Question: I'm making a HTML game with 'Egret', but when ever I switch to other tab, my game just pause automatically.
Is there any solution to prevent game pause?

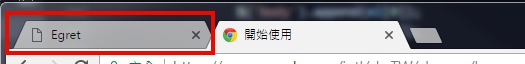
Answer: Most of the game's tick is based on the <URL>. And this function is based on the browser's repaint. If you switch to another tab, the repaint is stop, so the 'requestAnimationFrame' stop.
If you really need your game run after switch to another tab, use the 'setInterval' as your game's tick with time '1000/60'.
But this is not so performance as the requestAnimationFrame.